Field crop: tomato
Growth stage: 2
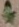
Species: solanum